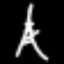
Label: The Eiffel Tower